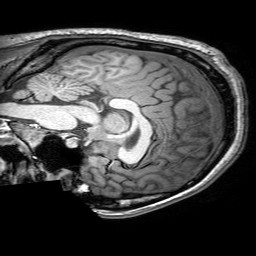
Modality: T1w
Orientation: sagittal
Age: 24
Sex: male
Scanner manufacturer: philips
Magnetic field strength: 3 T